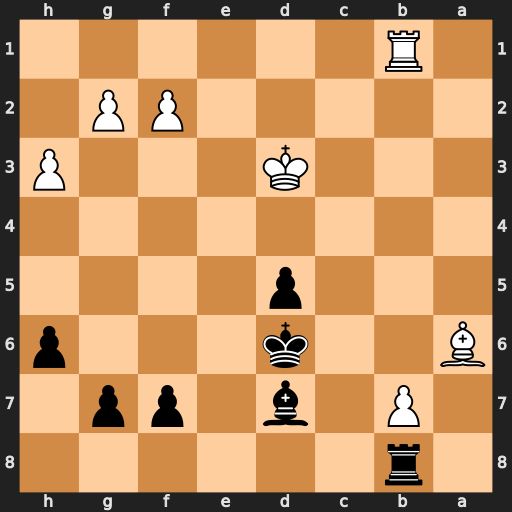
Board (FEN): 1r6/1P1b1pp1/B2k3p/3p4/8/3K3P/5PP1/1R6
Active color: b
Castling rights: -
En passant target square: -
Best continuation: Bf5+ Kd4 Bxb1